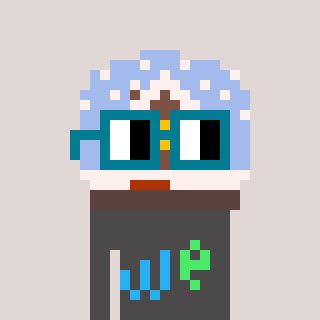
a pixel art character with square dark green glasses, a snow globe-shaped head and a grayscale-colored body on a warm background